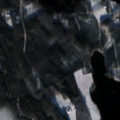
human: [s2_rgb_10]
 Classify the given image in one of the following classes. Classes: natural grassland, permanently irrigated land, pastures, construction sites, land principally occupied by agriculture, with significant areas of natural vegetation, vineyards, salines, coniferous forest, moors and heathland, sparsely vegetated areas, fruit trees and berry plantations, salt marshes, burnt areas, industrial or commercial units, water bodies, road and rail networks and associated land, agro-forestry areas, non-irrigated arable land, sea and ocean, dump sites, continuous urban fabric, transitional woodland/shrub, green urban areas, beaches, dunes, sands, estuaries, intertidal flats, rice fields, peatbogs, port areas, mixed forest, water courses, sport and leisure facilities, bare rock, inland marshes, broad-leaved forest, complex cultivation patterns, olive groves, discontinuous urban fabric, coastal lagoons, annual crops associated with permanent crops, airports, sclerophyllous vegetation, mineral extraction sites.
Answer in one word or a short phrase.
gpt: coniferous forest, mixed forest, peatbogs, water bodies